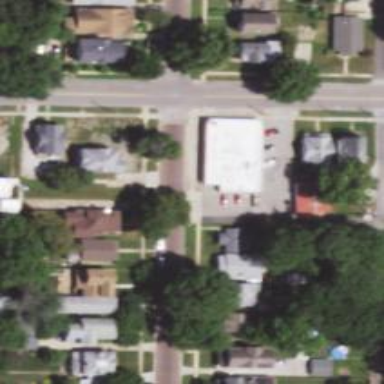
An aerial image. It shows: Alley classified as service road.